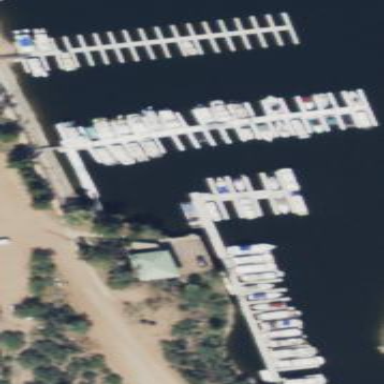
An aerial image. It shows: Marina on leisure land.